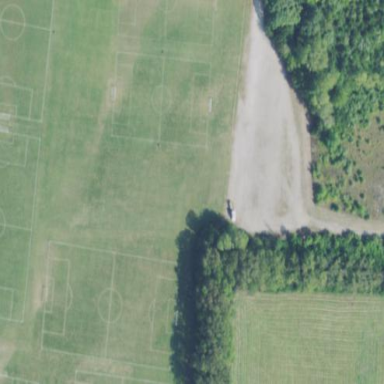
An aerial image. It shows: Soccer pitch for leisure land activities.